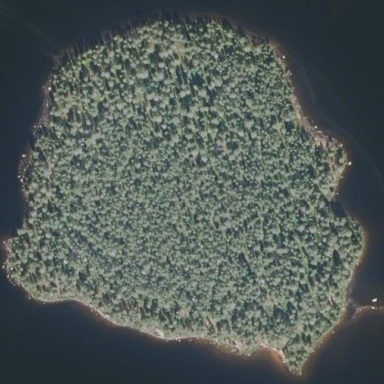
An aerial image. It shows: Islet.